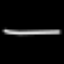
Label: line